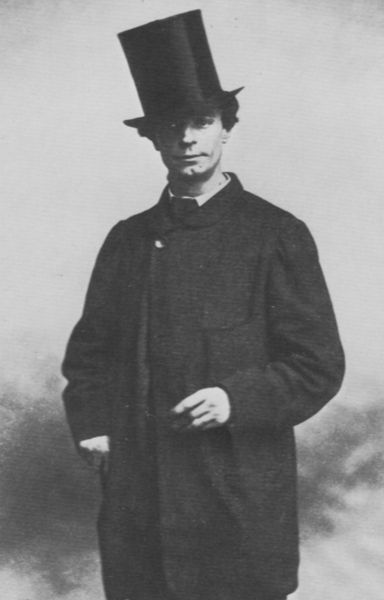
Titel: Francois-Louis Lesueru (1819-1876), Schauspieler
Künstler: Atelier Nadar
Institution: unbekannt
Schlagwörter: baum, dunkel, hand, himmel, kopf, mann, schatten, weiß, wolken, bäume, landschaft, ellbogen, finger, grau, haar, hell, hintergrund, hut, licht, mund, nase, ohr, profil, schwarz, stirn, vordergrund, blick, schnee, wolke, zylinder, anzug, hemd, hose, jacke, jung, mütze, arm, arme, augen, falten, gesicht, kragen, mensch, stehen, herr, hände, portrait, porträt, kalt, strauch, busch, büsche, sträucher, auge, haare, halbfigur, mantel, pose, stehend, stoff, person, zilinder, en face, front, frontal, kinn, knopf, lippe, lippen, locke, locken, ohren, schräg, bewölkt, kopfbedeckung, lächeln, haltung, studie, dunst, nebel, herbst, winter, ausdruck, rauschen, dampf, wetter, ernst, grübchen, glanz, atelier, glänzen, junge, knöpfe, kniestück, oberkörper, krempe, geneigt, unscharf, foto, fotografie, photographie, regen, melone, beruf, offen, kälte, schwarz-weiss, künstler, dreiviertel, seite, kittel, schornsteinfeger, tasche, zunft, photo, selbstportrait, junger mann, manteltasche, persönlichkeit, taschen, fotographie, schief, kerbe, jackentasche, zylinderhut, mittig, verschmitzt, zilynder, kitte, zufrieden, nadar, fotograf, kamera, atelier nadar, studioaufnahme, brusttasche, daguerotypie, griesel, jackentaschen, kantel, kinnfurche, melne, munf, photogtaphie, potographie, verrauscht, vignettierung, heller hintergrund, jippen, scheps, schepps